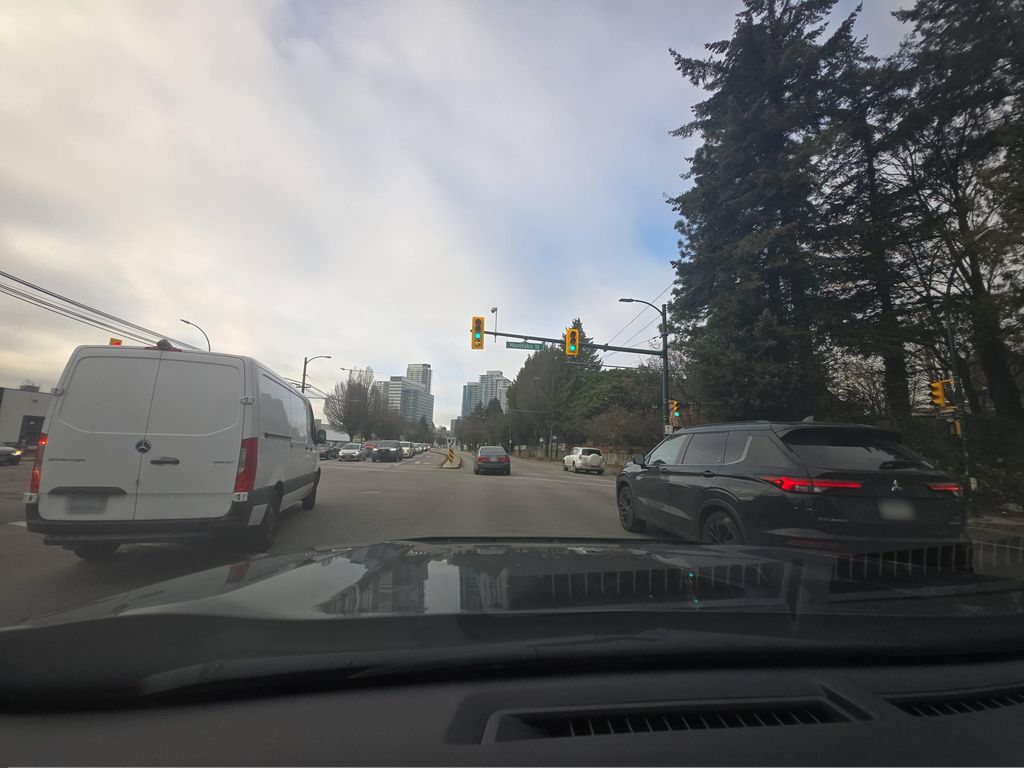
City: vancouver